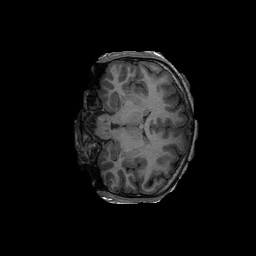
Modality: T1w
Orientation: coronal
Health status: ill
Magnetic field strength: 3 T